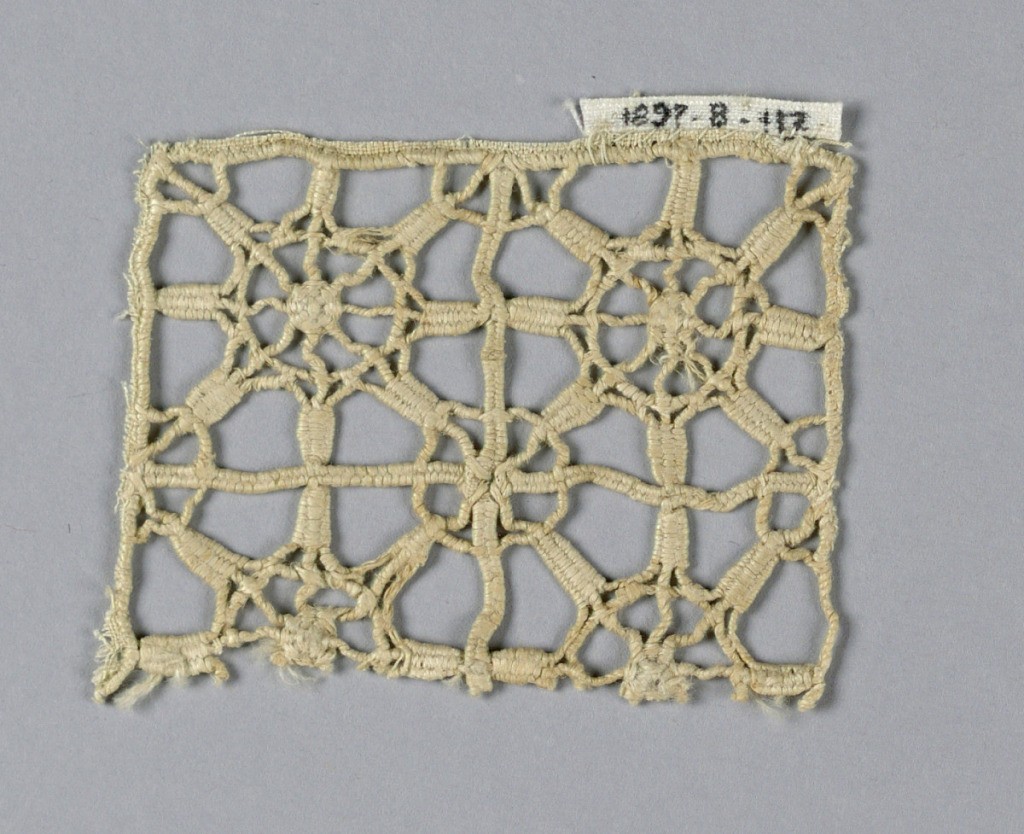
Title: Fragment
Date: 16th century
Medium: linen Technique: withdrawn element
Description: Fragment with wheel-like shapes within squares.